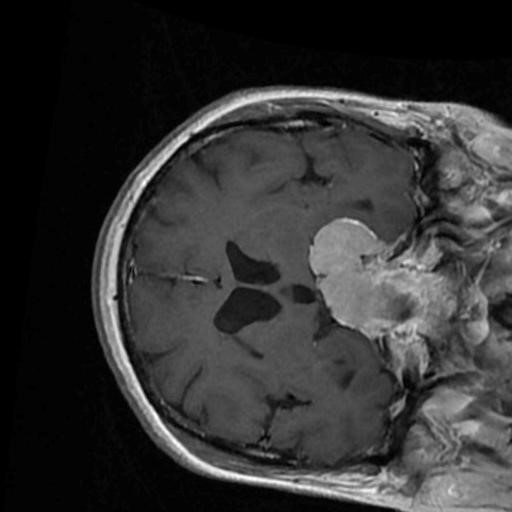
Label: brain_menin